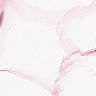
Metastatic tissue present: no